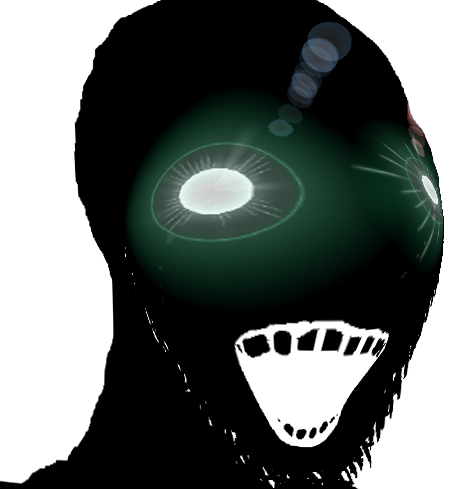
Label: 5_Oomer